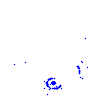
Particle: kaon